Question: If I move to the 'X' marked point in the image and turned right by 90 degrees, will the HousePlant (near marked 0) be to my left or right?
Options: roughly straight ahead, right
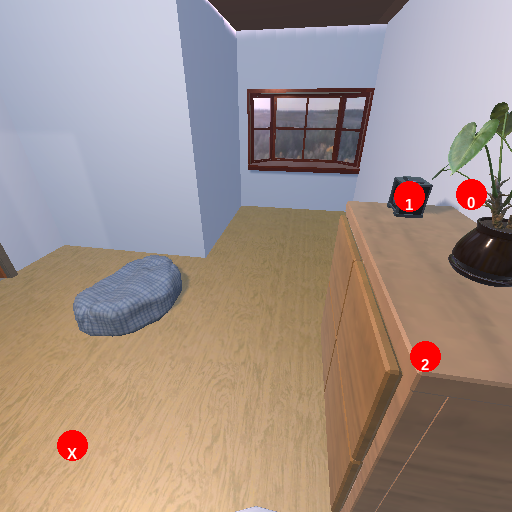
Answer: roughly straight ahead